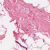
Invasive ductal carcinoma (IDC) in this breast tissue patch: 0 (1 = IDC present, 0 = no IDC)